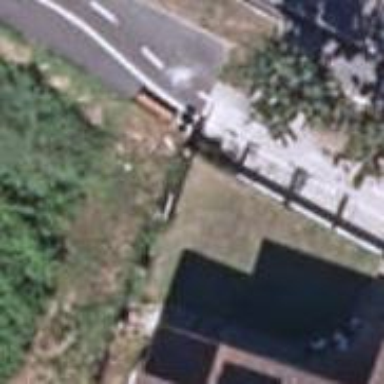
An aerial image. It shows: Sidewalk along the footway.